Question: i have byte array,and i want to convert to 'ascii' string.but i'm not sure whether it's ascii,
i'm not sure whether it's right format,i use
'''
org.apache.commons.codec.binary.StringUtils.newStringUsAscii (driveCodeByte);
'''
but the converted string is garbled as the below picture,so what can i do to convert to correct format?
even i'm not sure it is ascii or maybe some other encode format.

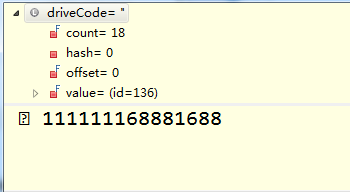
Answer: To convert a 'byte[]' to 'String' and convert the encoding, you don't need external frameworks.
- 'String original = new String(myByteArray, myOriginalEncoding)''String''byte[]'- 'String''String converted = new String(original.getBytes(myOriginalEncoding), "Cp1252")'
You know the encoding for your original 'String' to be interpreted with, i.e. 'UTF-8', 'ISO Latin 1', etc.